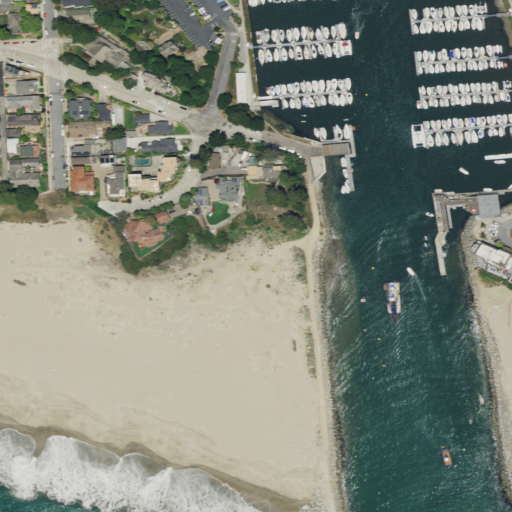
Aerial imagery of beach in California named Twin Lakes Beach containing open water, medium intensity development, high intensity development, barren land, low intensity development, herbaceous wetlands, and open development